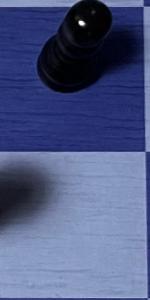
Label: Empty